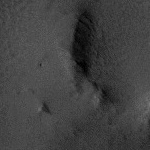
Label: no_change